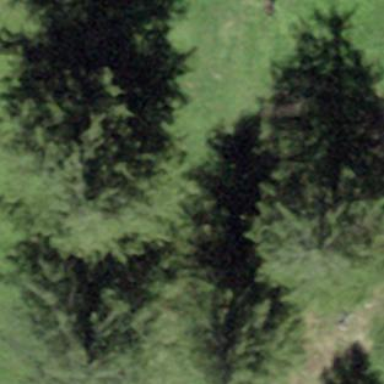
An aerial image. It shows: Forest area.